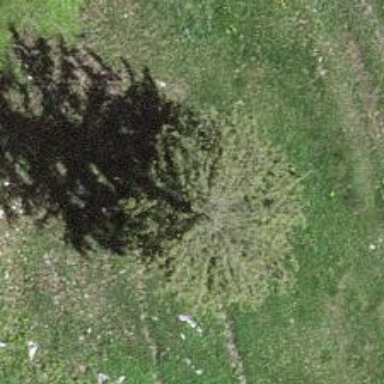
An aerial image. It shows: Beautiful tree in nature.